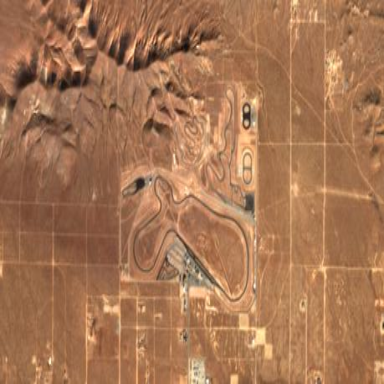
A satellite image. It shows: Motor sport raceway.